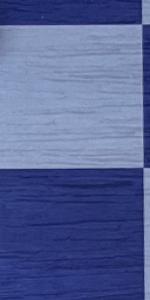
Label: Empty